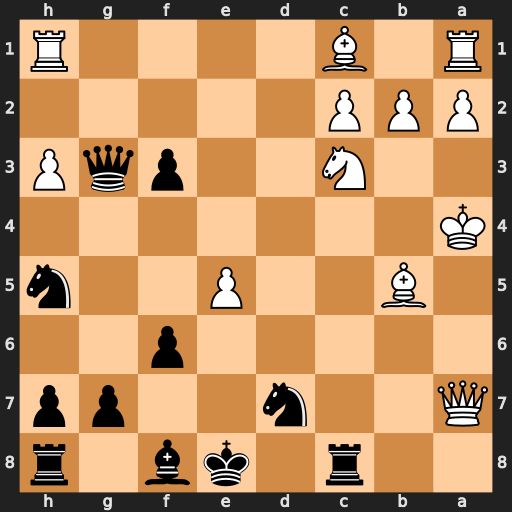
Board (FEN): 2r1kb1r/Q2n2pp/5p2/1B2P2n/K7/2N2pqP/PPP5/R1B4R
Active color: b
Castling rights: k
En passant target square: -
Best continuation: Qh4+ Ka5 Bb4+ Ka6 O-O